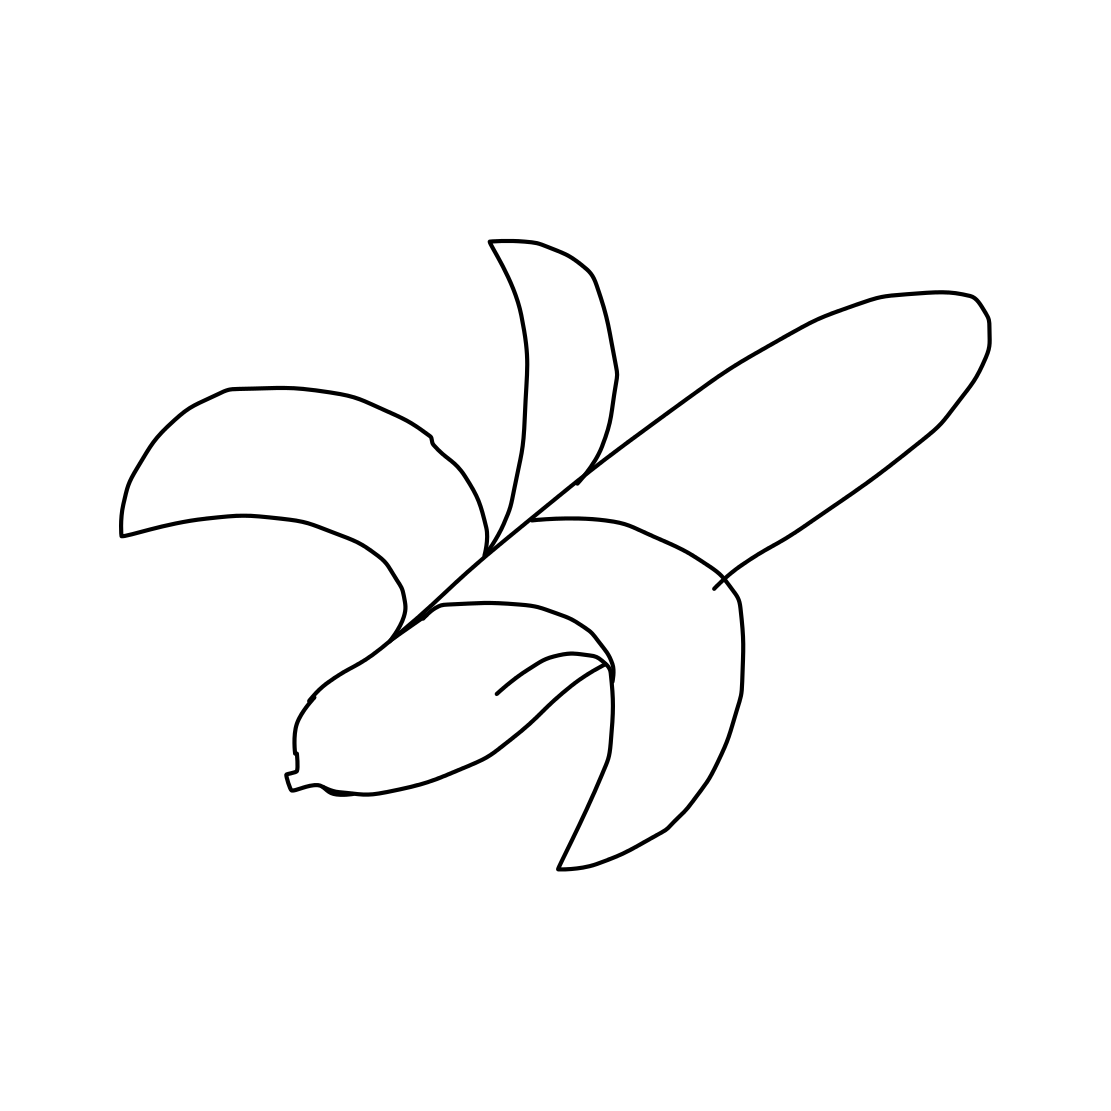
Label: banana